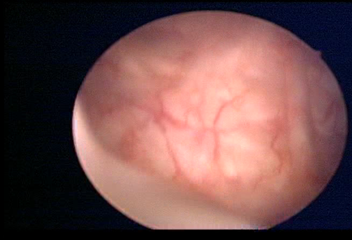
Modality: WLC
Class: Normal mucosa
Bladder cancer association: No